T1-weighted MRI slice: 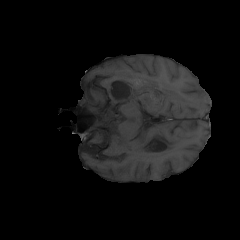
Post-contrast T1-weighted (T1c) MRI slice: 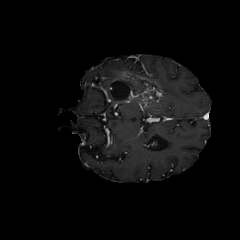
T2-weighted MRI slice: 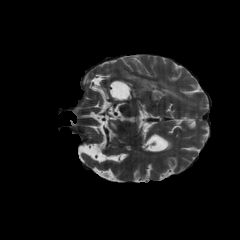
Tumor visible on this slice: yes